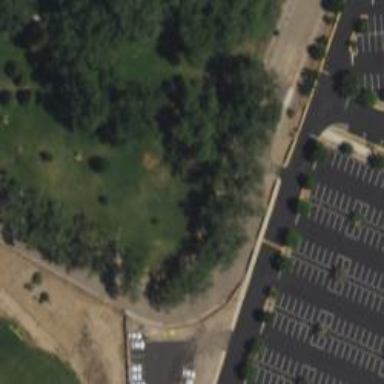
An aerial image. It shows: Disc golf hole.